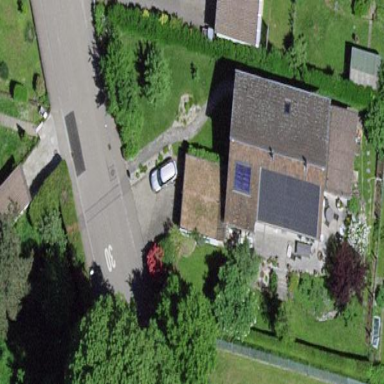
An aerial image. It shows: Detached building.